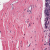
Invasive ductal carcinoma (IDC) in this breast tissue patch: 0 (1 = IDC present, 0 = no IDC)